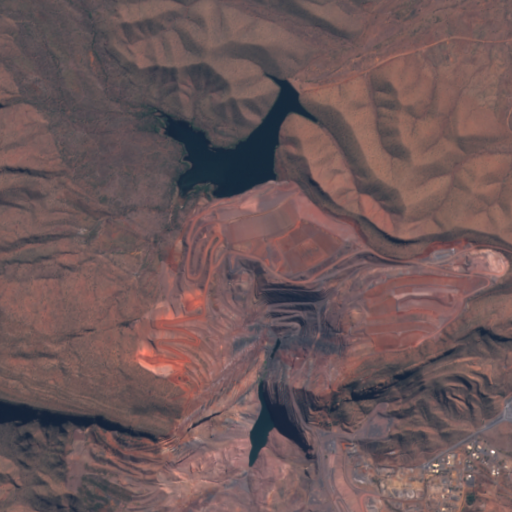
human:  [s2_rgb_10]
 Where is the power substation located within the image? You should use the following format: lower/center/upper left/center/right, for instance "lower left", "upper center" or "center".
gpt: The power substation is located in the lower right of the image.
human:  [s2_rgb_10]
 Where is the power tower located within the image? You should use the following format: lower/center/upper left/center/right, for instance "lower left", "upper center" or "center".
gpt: The power tower is located in the lower right of the image.
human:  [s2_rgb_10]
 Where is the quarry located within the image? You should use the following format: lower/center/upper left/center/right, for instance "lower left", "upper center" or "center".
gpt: There is no quarry in the image.